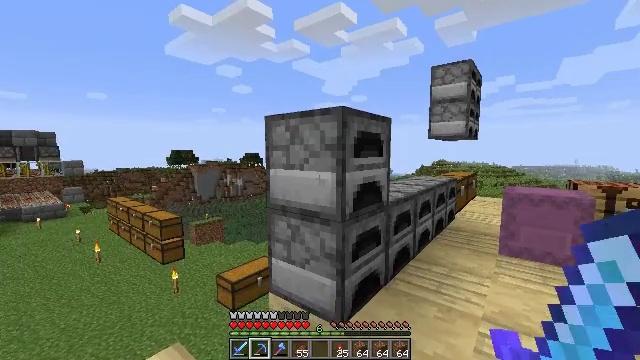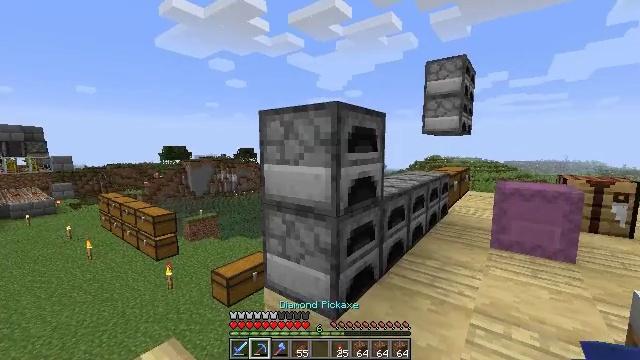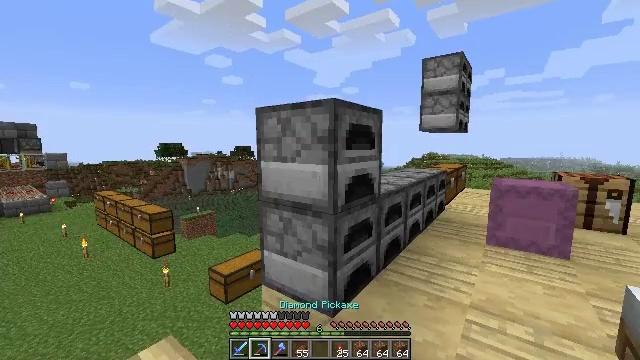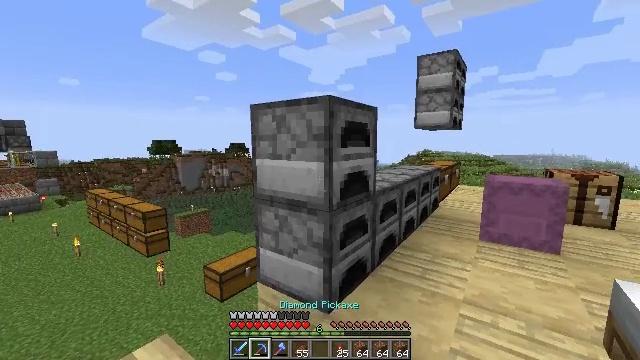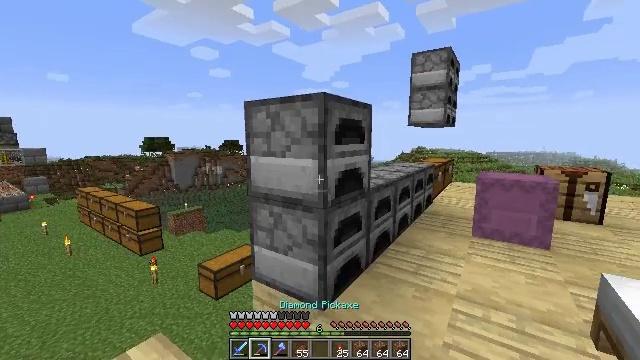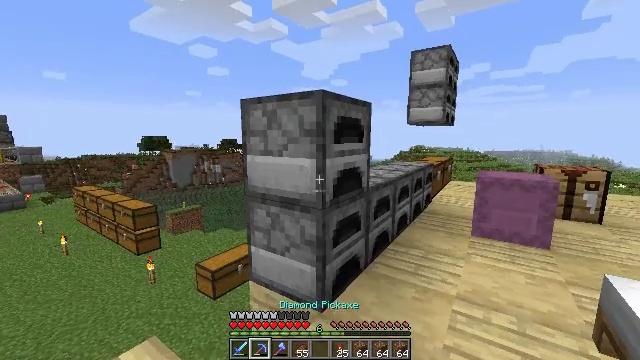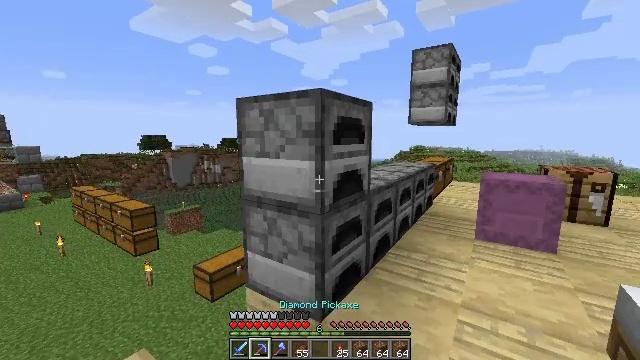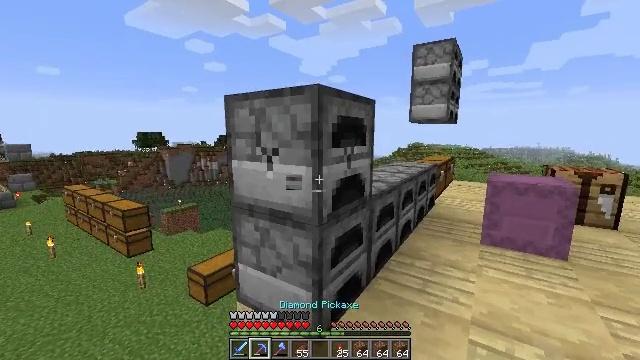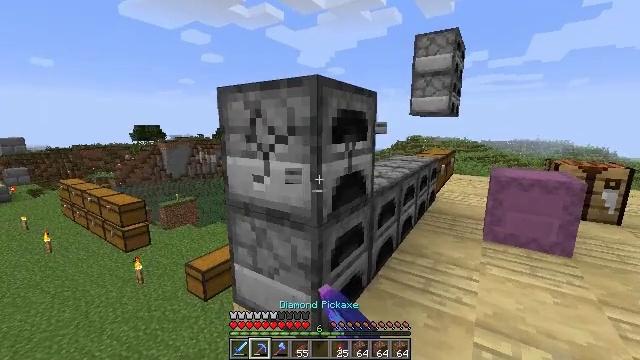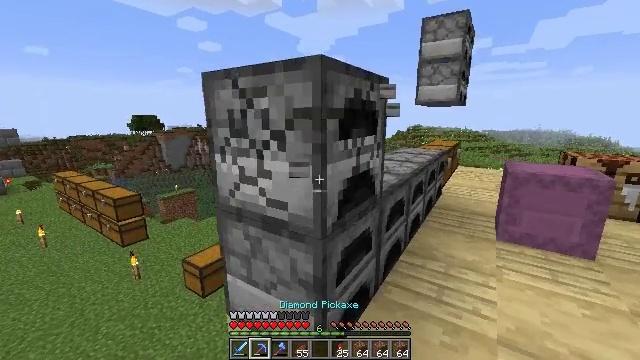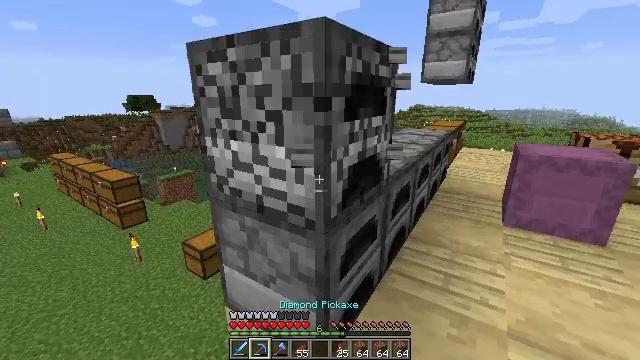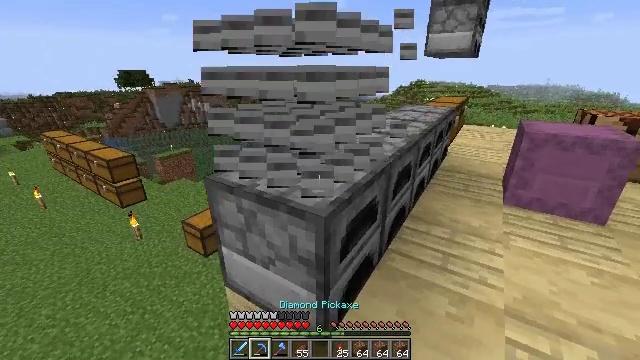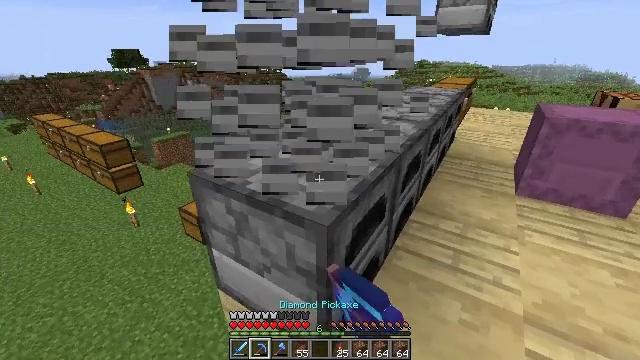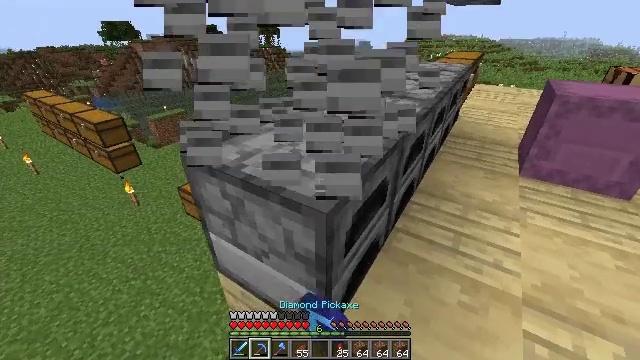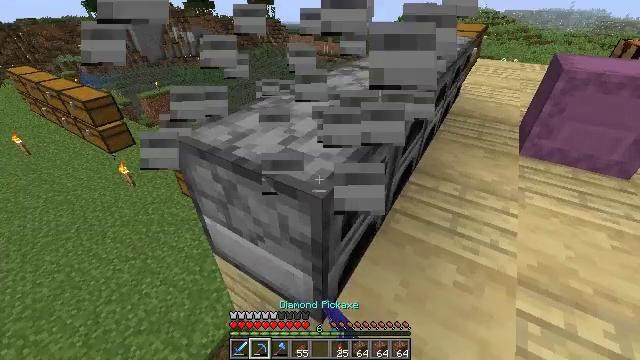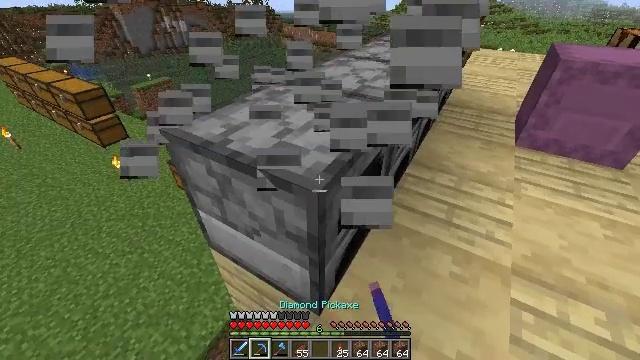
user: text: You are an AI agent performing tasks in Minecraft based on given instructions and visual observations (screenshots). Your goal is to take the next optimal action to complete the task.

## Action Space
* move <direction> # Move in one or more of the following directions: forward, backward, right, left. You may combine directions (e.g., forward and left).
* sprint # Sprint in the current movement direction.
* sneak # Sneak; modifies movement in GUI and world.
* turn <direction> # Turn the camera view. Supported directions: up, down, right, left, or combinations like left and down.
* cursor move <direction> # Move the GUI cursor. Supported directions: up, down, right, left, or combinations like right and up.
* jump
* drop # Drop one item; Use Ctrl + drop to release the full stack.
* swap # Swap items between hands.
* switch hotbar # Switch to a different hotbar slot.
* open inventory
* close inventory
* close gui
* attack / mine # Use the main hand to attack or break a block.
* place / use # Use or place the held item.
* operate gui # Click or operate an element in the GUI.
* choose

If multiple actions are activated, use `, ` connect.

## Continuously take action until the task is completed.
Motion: motion action
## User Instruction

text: Break the furnace to move it.
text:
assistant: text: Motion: turn right and down, switch to hotbar 2
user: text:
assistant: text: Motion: switch to hotbar 2
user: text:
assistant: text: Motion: turn right
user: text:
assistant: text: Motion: turn right
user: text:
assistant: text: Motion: move forward
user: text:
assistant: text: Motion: move forward
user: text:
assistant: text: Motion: move forward, attack / mine
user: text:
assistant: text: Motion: move forward, turn down, attack / mine
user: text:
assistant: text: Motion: move forward, turn down, attack / mine
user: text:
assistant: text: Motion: move forward, turn down, attack / mine
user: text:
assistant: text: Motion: move forward, turn down, attack / mine
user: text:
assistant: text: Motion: turn down, attack / mine
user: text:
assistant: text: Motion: turn down, attack / mine
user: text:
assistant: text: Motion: turn down, attack / mine
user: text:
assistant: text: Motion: turn down, attack / mine
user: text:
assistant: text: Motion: attack / mine
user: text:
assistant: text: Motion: turn down, attack / mine
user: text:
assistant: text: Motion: attack / mine
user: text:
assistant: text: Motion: attack / mine
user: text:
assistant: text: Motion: attack / mine
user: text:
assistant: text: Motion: move forward, turn right, attack / mine
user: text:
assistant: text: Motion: move forward, turn right, attack / mine
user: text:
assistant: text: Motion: move forward, turn right, attack / mine
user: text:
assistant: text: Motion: move forward, attack / mine
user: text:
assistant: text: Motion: move forward, attack / mine
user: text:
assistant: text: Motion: move forward, attack / mine
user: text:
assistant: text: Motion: turn right, attack / mine
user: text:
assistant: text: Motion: turn right, attack / mine
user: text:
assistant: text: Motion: turn right, attack / mine
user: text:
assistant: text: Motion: turn right, attack / mine